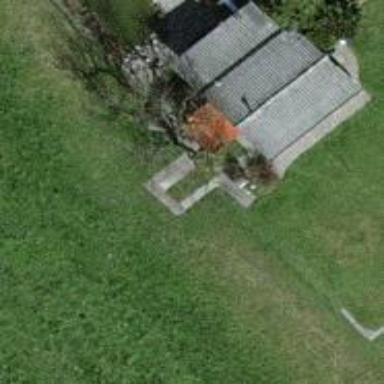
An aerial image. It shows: Shed building.